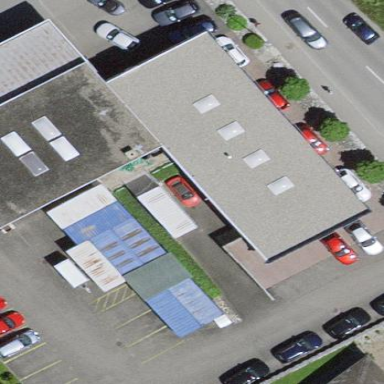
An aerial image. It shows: Industrial building.